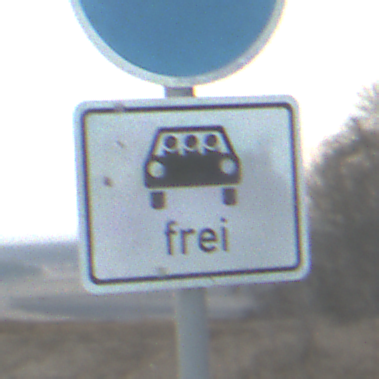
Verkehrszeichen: MehrfachbesetzePersonenkraftwagenFrei
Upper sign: Busssonderstreifen
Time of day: SunriseSunset
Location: Outdoor (RoadRail)
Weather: PartlyCloudy
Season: NotSpecified
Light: Natural